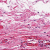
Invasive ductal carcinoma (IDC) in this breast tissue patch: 0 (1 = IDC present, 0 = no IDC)